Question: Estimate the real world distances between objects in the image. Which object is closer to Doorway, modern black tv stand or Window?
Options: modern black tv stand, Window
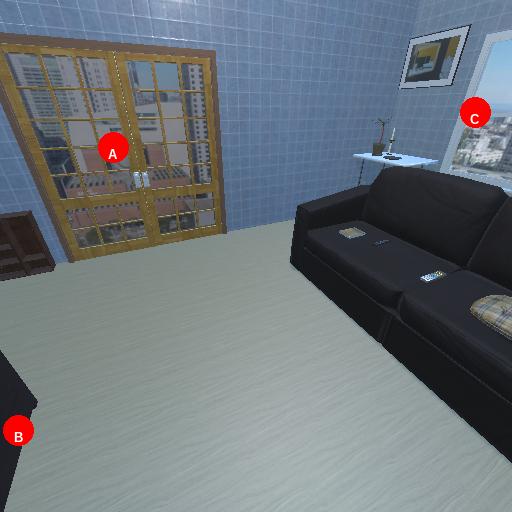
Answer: modern black tv stand